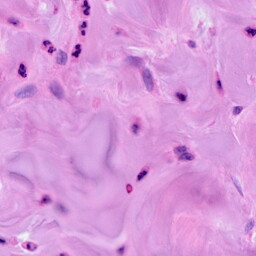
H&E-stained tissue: Breast